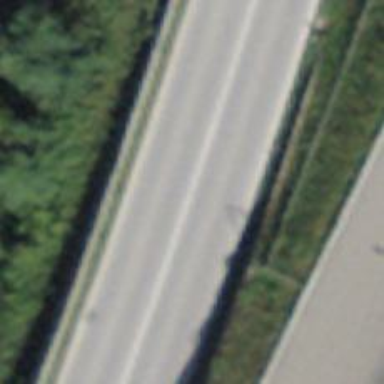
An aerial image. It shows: Secondary road with asphalt surface.